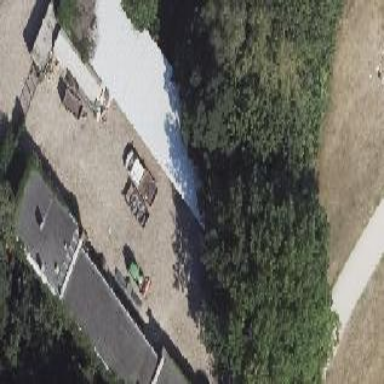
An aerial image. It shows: Carport building.